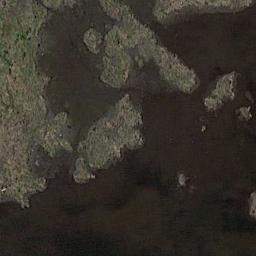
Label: wetland